Question: I keep getting this error , what am I missing?
I've tried multiple approaches and I always get this error I am sure im missing something simple.
Example image of Odoo setup in image link

'''
from odoo import api
x_studio_field_CKrxZ = fields.Float(compute='compute_product_dimension', store=True)
@api.depends('list_price','standard_price')
def compute_product_dimension(self):
for record in self:
record['compute_product_dimension'] = record.list_price + record.standard_price
'''
Error in Odoo
'''
ValueError: forbidden opcode(s) in "from odoo import api
x_studio_field_CKrxZ = fields.Float(compute='compute_product_dimension', store=True)
@api.depends('list_price','standard_price')
def compute_product_dimension(self):
for record in self:
record['compute_product_dimension'] = record.list_price + record.standard_price
": IMPORT_NAME, IMPORT_FROM
'''
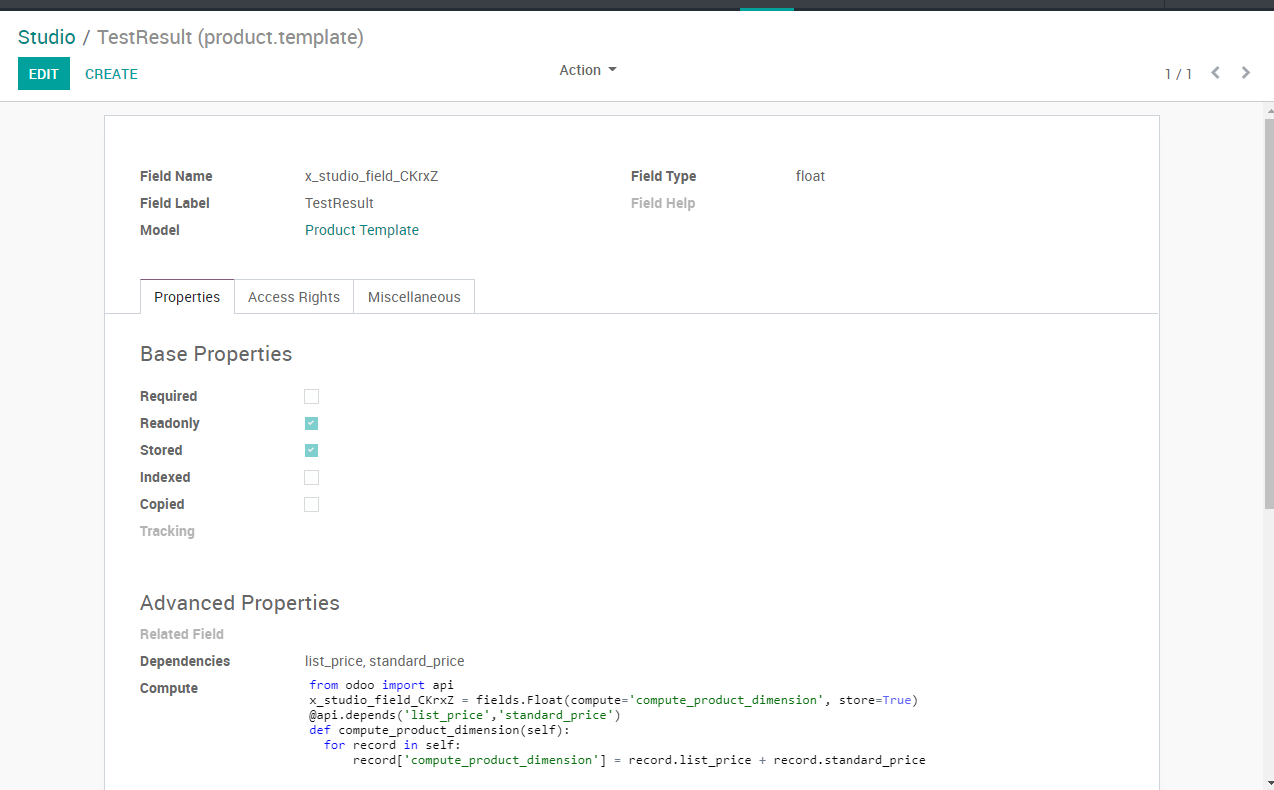
Answer: The computed field function is executed in Odoo's sandboxed implementation of 'eval' called <URL>.
You should not need the import statement, field declaration, '@api.depends' decorator or the compute function signature definition, your compute method should look something like this:
'''
for record in self:
record['x_studio_field_CKrxZ'] = record.list_price + record.standard_price
'''
Instead of the '@api.depends('list_price','standard_price')', the field's dependencies should be declared in the field under , which you already did as seen in the screenshot.